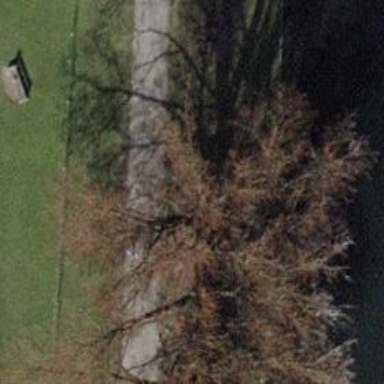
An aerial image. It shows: Brown bench.